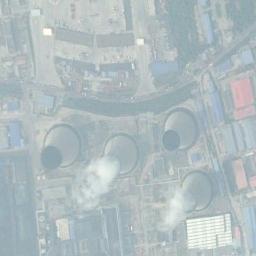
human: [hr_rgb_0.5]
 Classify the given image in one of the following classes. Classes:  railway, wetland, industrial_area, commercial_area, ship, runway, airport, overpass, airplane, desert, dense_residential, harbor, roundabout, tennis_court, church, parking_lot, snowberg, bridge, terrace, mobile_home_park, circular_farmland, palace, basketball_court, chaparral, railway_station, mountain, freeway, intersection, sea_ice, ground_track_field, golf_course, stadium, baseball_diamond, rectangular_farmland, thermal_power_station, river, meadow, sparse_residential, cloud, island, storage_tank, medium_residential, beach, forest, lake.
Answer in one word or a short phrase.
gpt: thermal_power_station